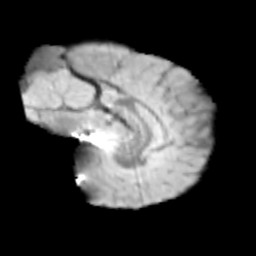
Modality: T2w
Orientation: sagittal
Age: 11
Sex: male
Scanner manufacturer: siemens
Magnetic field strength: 3 T
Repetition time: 3.8 s
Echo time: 0.07 s